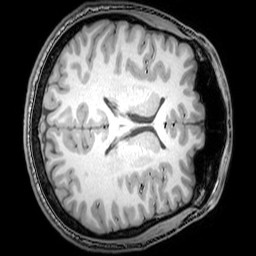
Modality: T1w
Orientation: axial
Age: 23
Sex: male
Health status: healthy
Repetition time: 0.081 s
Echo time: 0.037 s